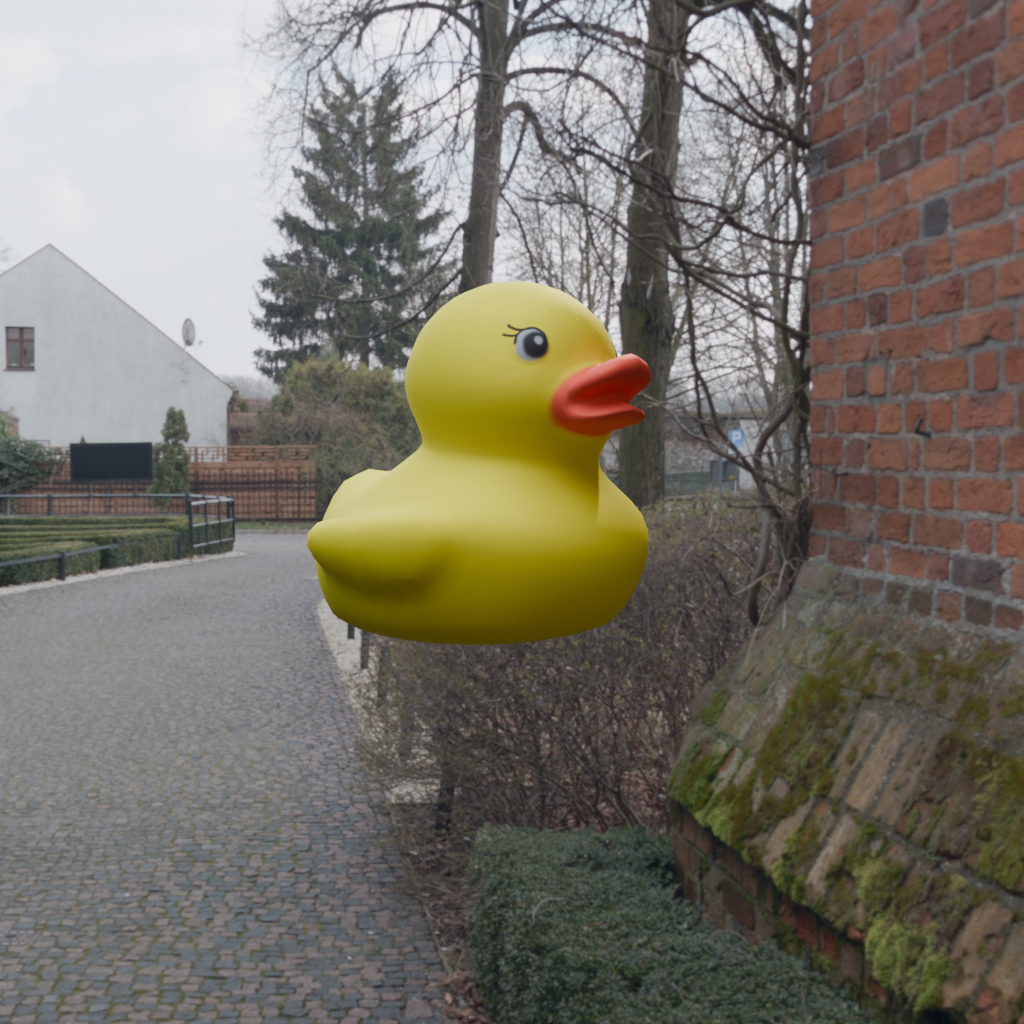
an image of a yellow rubber duck seen from <front_right> ourtyard with historic red brick buildings.